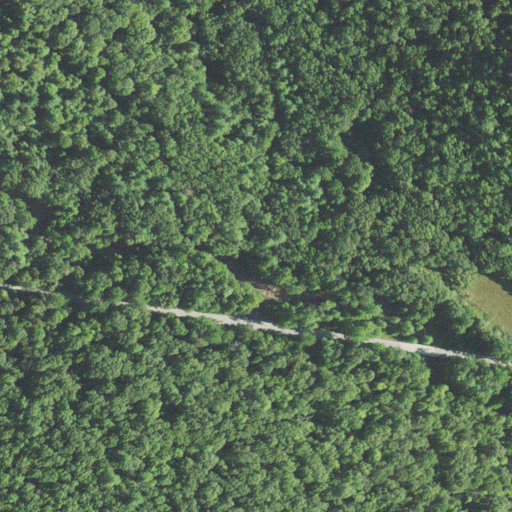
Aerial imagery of valley in Virginia named Lick Draft containing deciduous forest, mixed forest, open development, and low intensity development